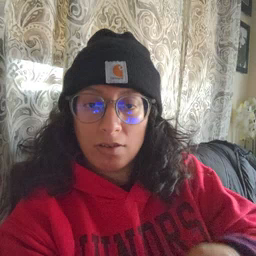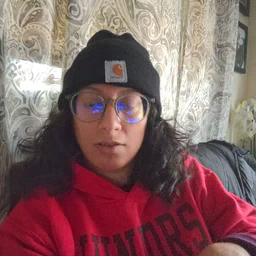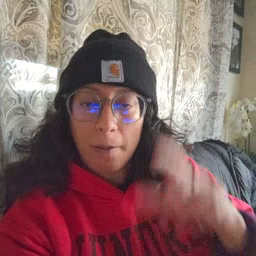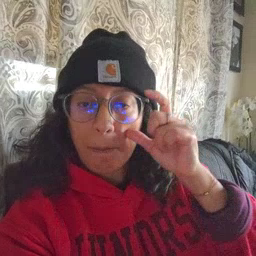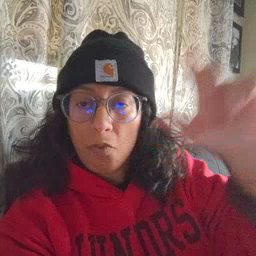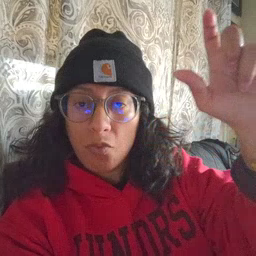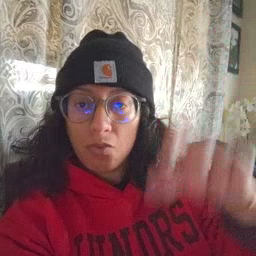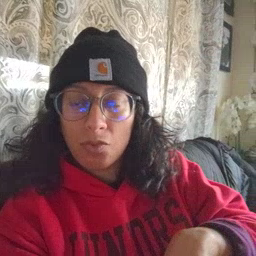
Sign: moon